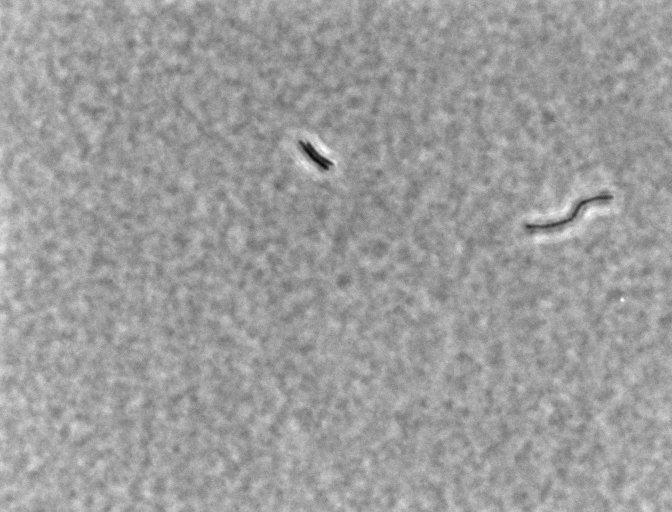
Bacillus coagulans